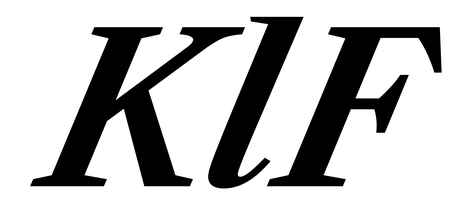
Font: LibreCaslonText-Italic_Bold_Italic